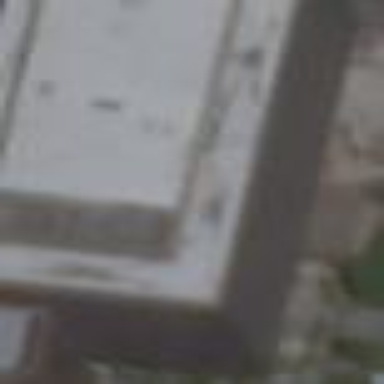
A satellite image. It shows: Part of building with flat concrete roof.